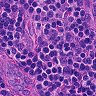
Metastatic tissue present: no